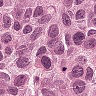
Metastatic tissue present: yes